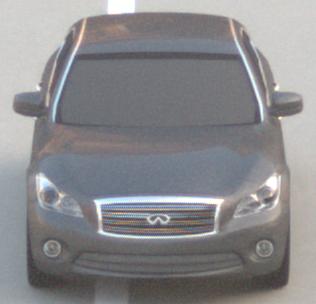
Make: Infiniti
Model: M 37
Detailed model: M (Y51)
Model produced from: 2010/10
Model produced until: 2013/11
Doors: 4
Color: gray
Road condition: dry road
Daytime: sunrise or sunset
Contrast: low contrast